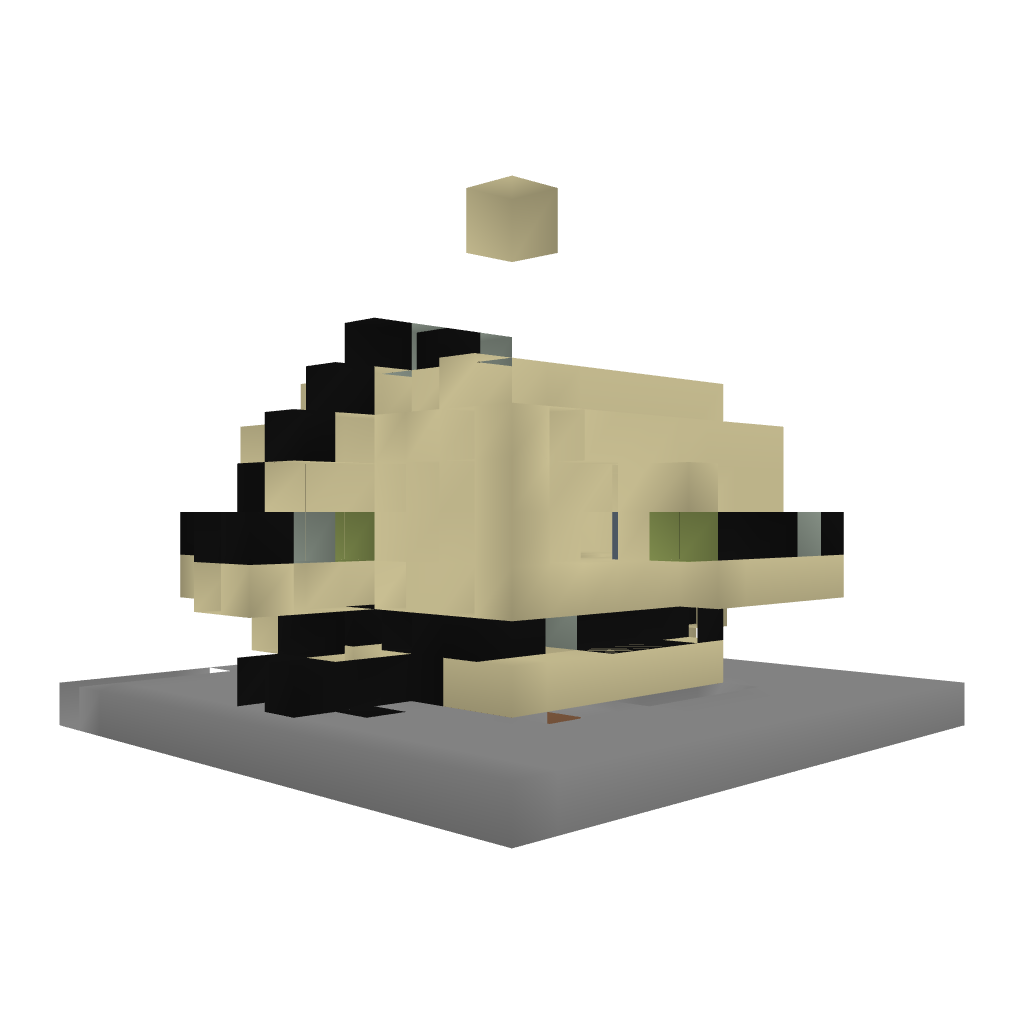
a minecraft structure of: Turn Table Room